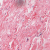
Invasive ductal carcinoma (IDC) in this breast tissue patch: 0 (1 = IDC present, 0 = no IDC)